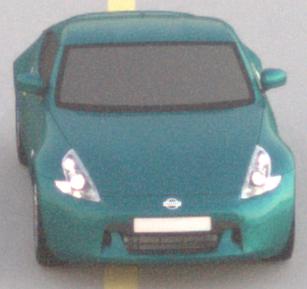
Make: Nissan
Model: 370Z Coupé
Detailed model: 370Z (Z34) Coupé
Model produced from: 2009/12
Model produced until: 2013/03
Doors: 3
Color: blue
Road condition: dry road
Daytime: sunrise or sunset
Contrast: low contrast